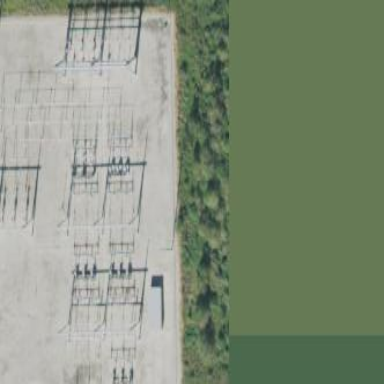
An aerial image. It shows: Outdoor power substation enclosed by fence. The substation operates at the transmission level.